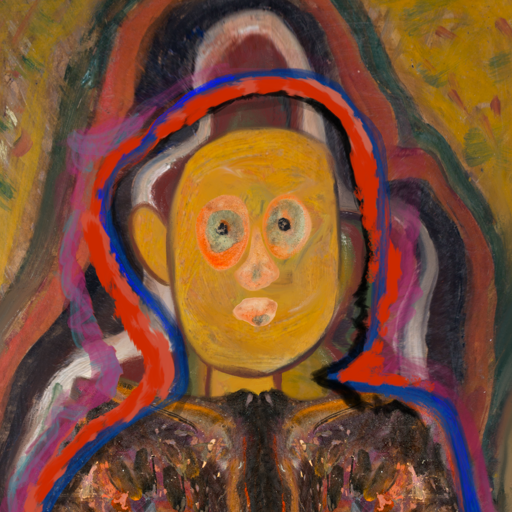
Background: AfterRaid, Head And Neck Front: After_Raid, Face Front: Childish, Bust: Gypsy_Queen, Hair Front: Experience, Head Accessory: Blank, Second Necklace: Blank, Necklace: Blank, Baby: Blank